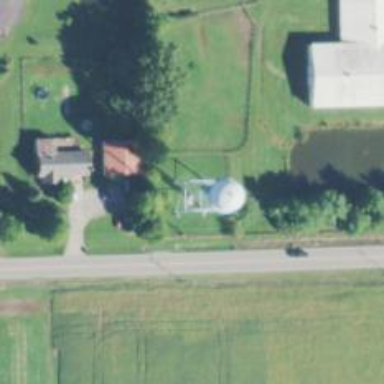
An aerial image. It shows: Water tower that is man-made.